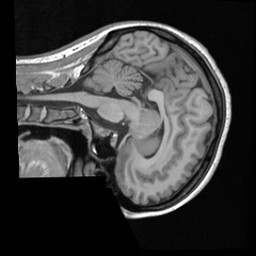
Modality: T1w
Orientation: sagittal